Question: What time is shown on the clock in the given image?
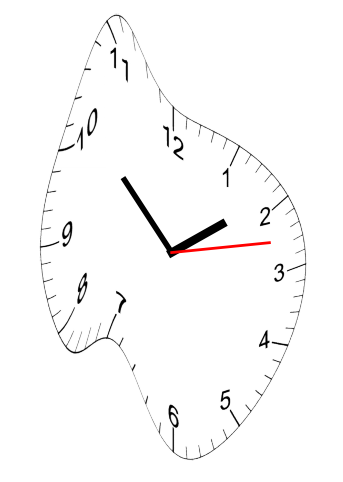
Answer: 01:52:13